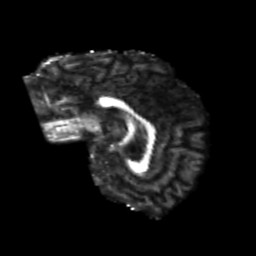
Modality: FA
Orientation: sagittal
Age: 26
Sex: female
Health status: healthy
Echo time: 0.074 s